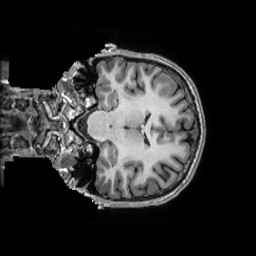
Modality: T1w
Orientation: coronal
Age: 26
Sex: male
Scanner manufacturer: ge
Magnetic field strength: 3 T
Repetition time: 0.007348 s
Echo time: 0.003036 s